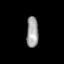
Tissue: lung
Cell type: Endothelial cells
Senescence score: 0.2214
Nuclear area (px): 356
Mean DAPI intensity: 158.624